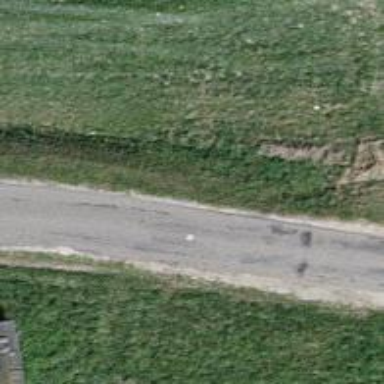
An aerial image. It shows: Unclassified road with asphalt surface.